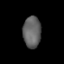
Tissue: lung
Cell type: T cells
Senescence score: 0.236
Nuclear area (px): 552
Mean DAPI intensity: 98.371